Question: I want to plot limacon in scilab, I've got this equations to process:

I know that 'r>0' and 'l>0'
When I compile the below code, I get this error at line 5:
> Inconsistent row/column dimensions.
If I set 't' to a specific number, I end up with clean plot, no function in it.
I tried to change 'r' and 'l' to other numbers, but this doesn't do anything. Anyone have an idea what I'm doing wrong?
'''
r=1;
l=1;
t=linspace(0,2,10);
x = 2 * r * (cos(t))^2 + l * cos(t);
y = 2 * r * cos(t) * sin(t) + l * sin(t);
plot (x,y);
'''
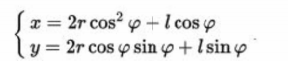
Answer: You're (accidentally) trying to do matrix multiplication with '*'.
Instead, you need element-wise multiplication with '.*' (<URL>.
Similarly, you should be using the element-wise power '.^' to square the cosine term in the first equation.
See the comments in the amended code below...
'''
r = 1;
l = 1;
% Note that t is an array, so we might encounter matrix operations!
t = linspace(0,2,10);
% Using * on the next line is fine, only ever multiplying scalars with the array.
% Could equivalently use element-wise multiplication (.*) everywhere to be explicit.
% However, we need the element-wise power (.^) here for the same reason!
x = 2 * r * (cos(t)).^2 + l * cos(t);
% We MUST use element-wise multiplication for cos(t).*sin(t), because the dimensions
% don't work for matrix multiplication (and it's not what we want anyway).
% Note we can leave the scalar/array product l*sin(t) alone,
% or again be explicit with l.*sin(t)
y = 2 * r * cos(t) .* sin(t) + l * sin(t);
plot (x,y);
'''